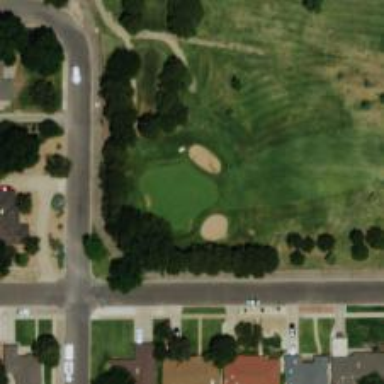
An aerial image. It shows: Golf hole.